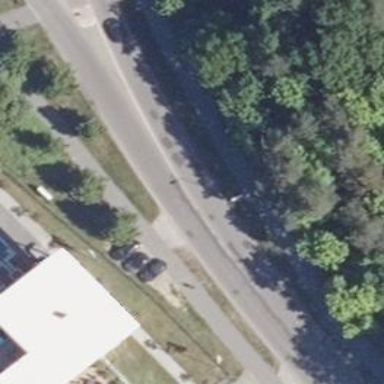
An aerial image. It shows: Secondary road with separate sidewalks on both sides. The road has asphalt surface.